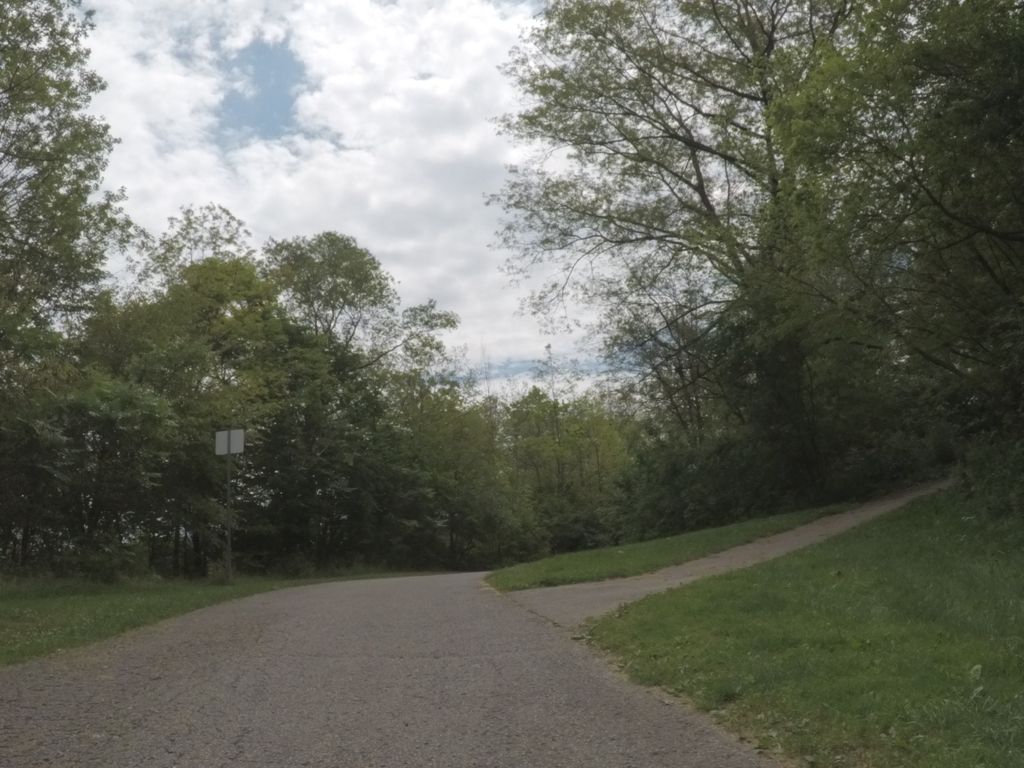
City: toronto